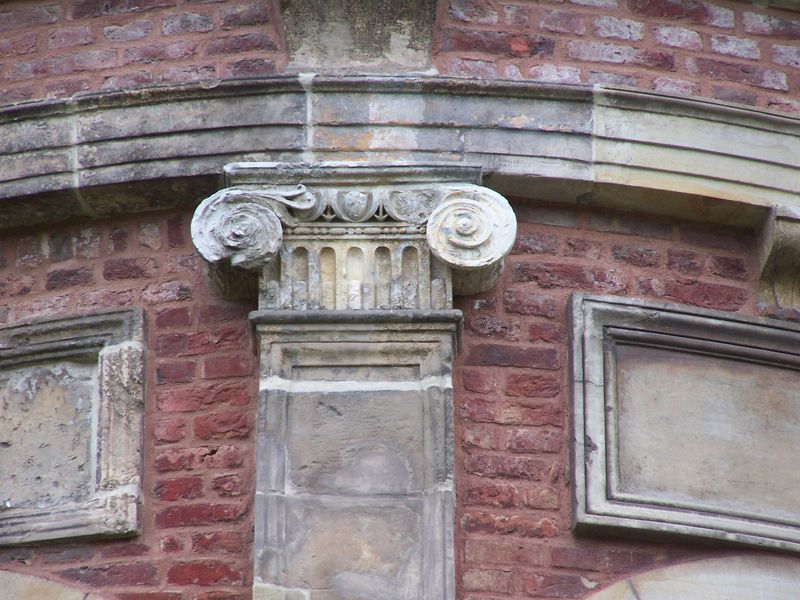
Titel: Schloss und Zitadelle Jülich
Künstler: Herzog Wilhelm V. von Kleve-Jülich-Berg
Standort: Jülich (EU - D - NRW)
Schlagwörter: burg, grichisch, stuckatur